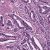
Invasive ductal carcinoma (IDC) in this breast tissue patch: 1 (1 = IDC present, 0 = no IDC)